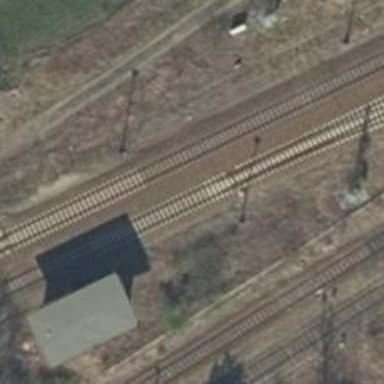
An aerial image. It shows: Railway with electrified contact lines.